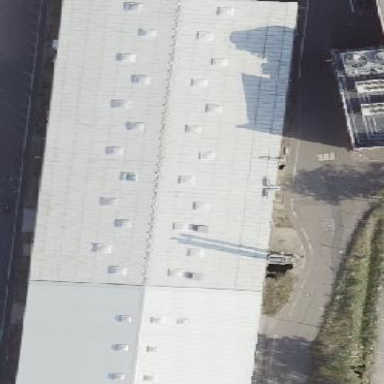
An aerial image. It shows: Industrial building with works in progress.